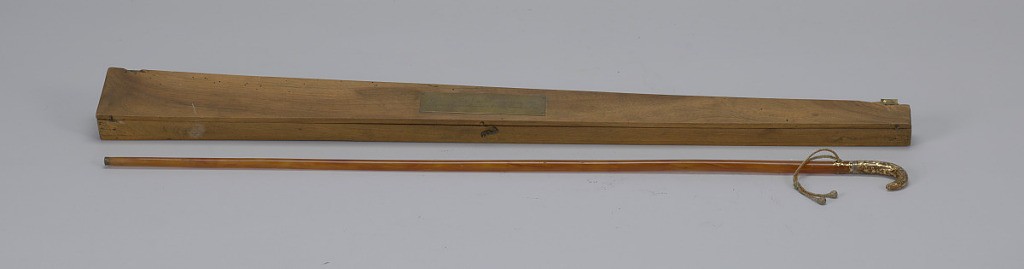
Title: Cane
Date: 18th century
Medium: gold
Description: Walking stick, possibly made of rhinoceros horn or tortoise-shell, ornamented with gold filigree in the special case which was made for it, with an inscription.